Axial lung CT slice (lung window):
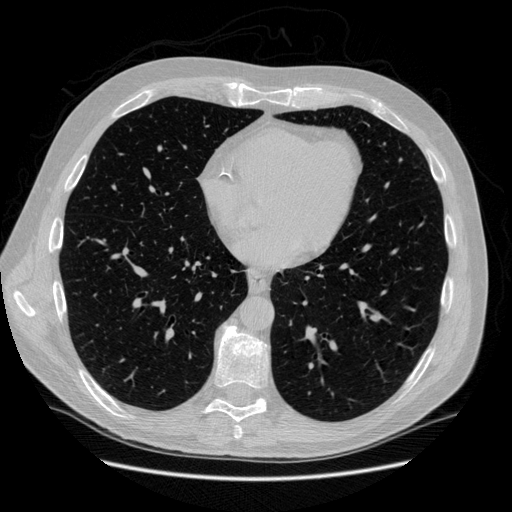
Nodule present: no